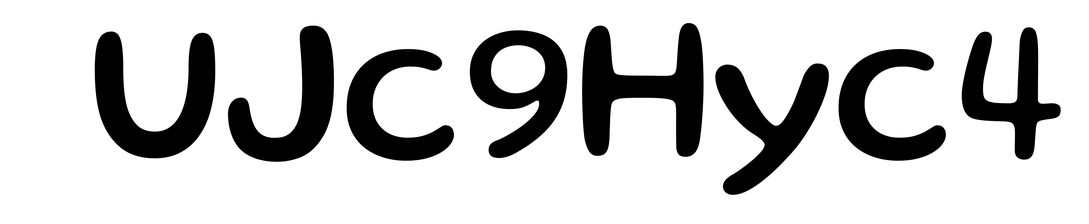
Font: Gluten_Regular